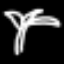
Label: palm tree